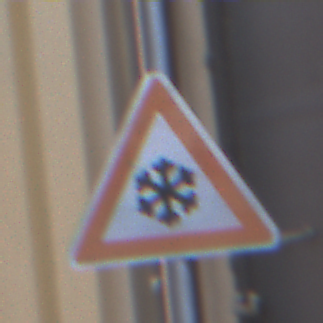
Verkehrszeichen: SchneeOderEisglaette
Umgebung: Outdoor, Urban
Tageszeit: MorningAfternoon
Wetter: PartlyCloudy
Licht: Natural
Jahreszeit: NotSpecified
Kontrast: MediumContrast